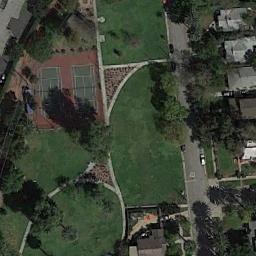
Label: tennis_court